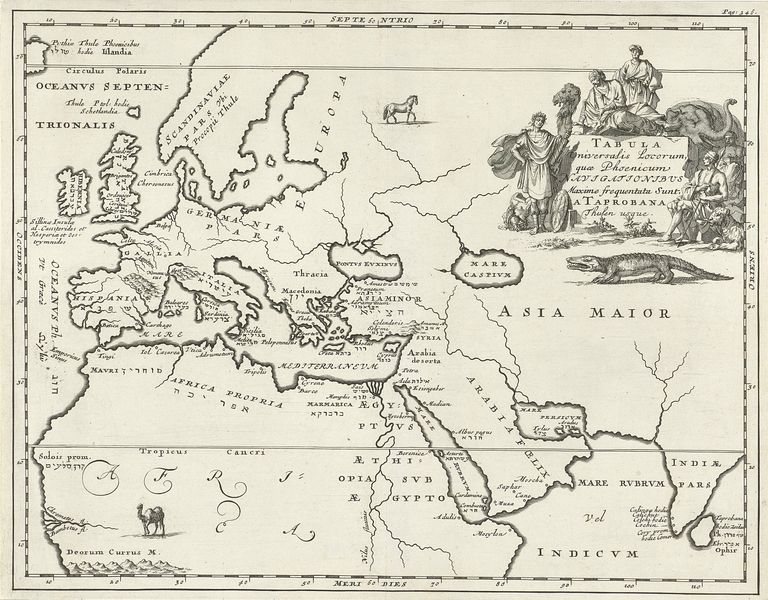
Titel: Kaart van Europa en gedeelten van Azïe en Afrika
Künstler: Jan Luyken
Standort: Amsterdam
Institution: Rijksmuseum
Schlagwörter: france, carte, asie, europe, mesure, afrique, méditerranée, géographie, asie mineure, esagne